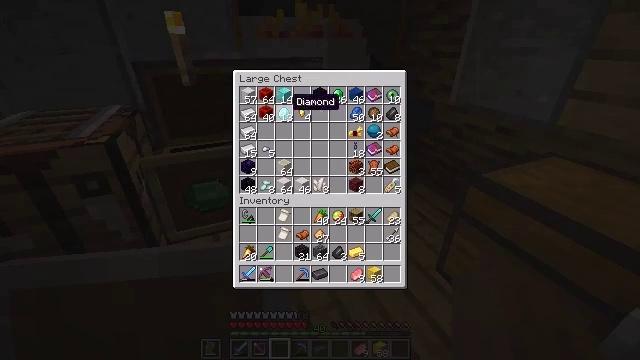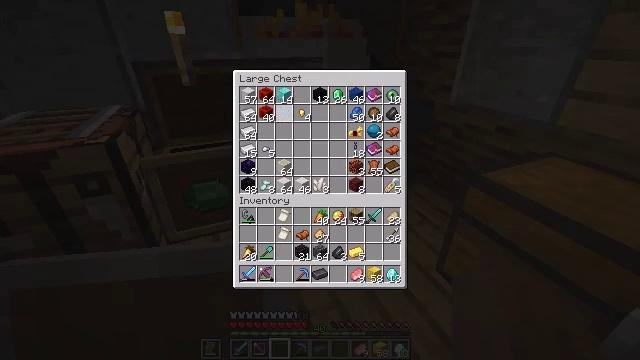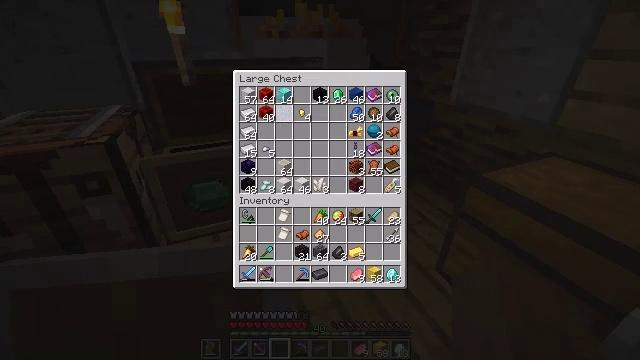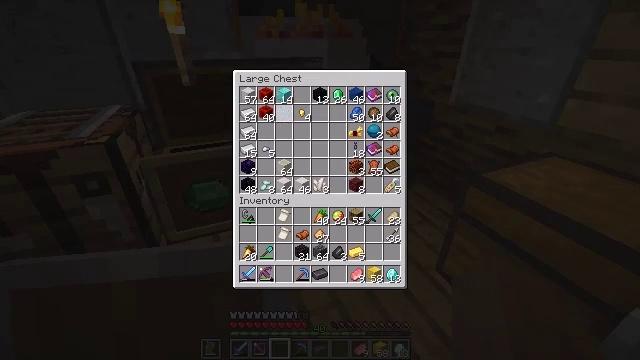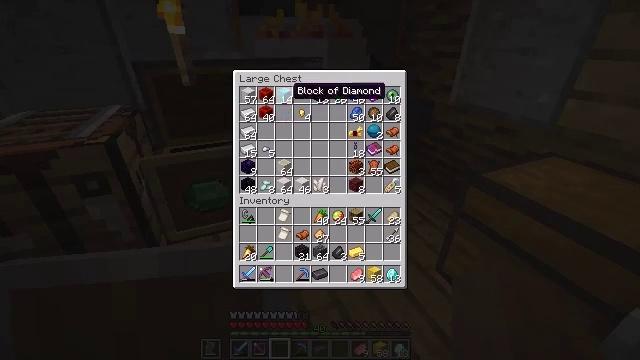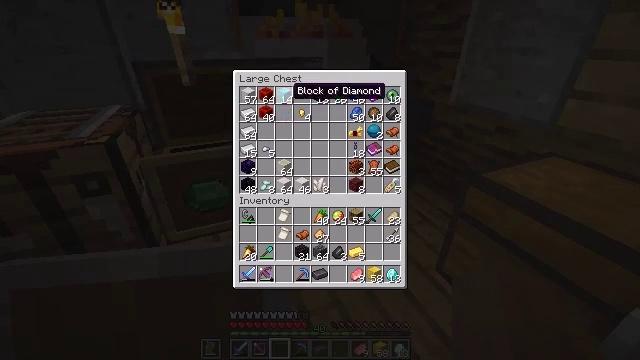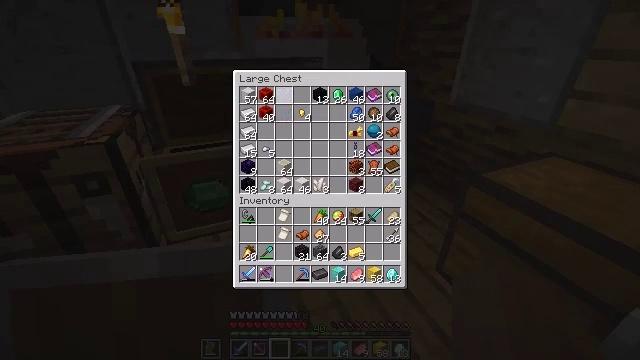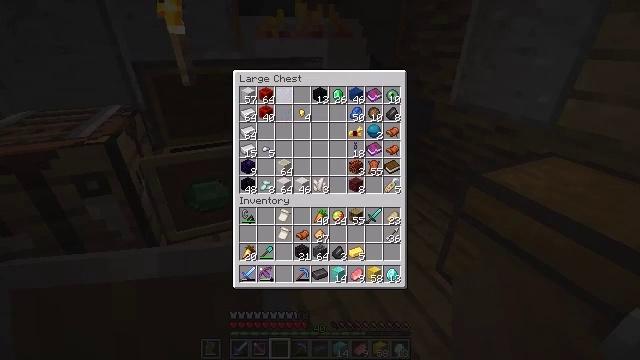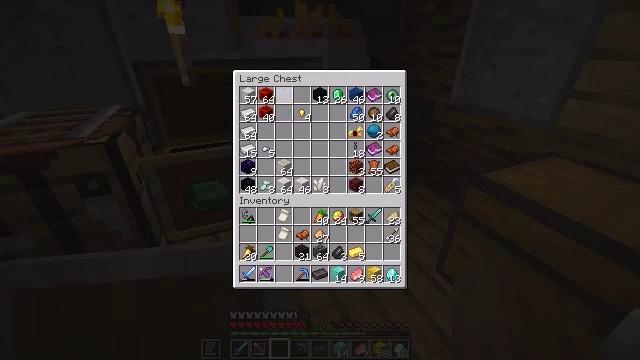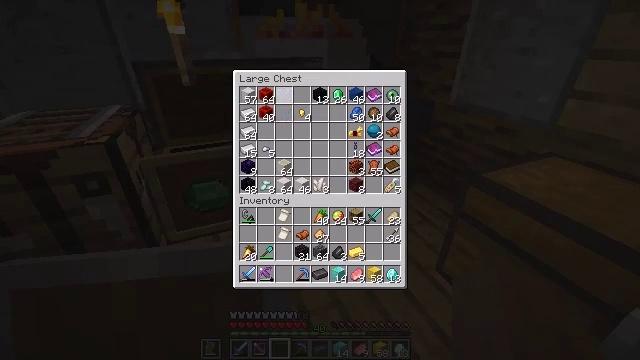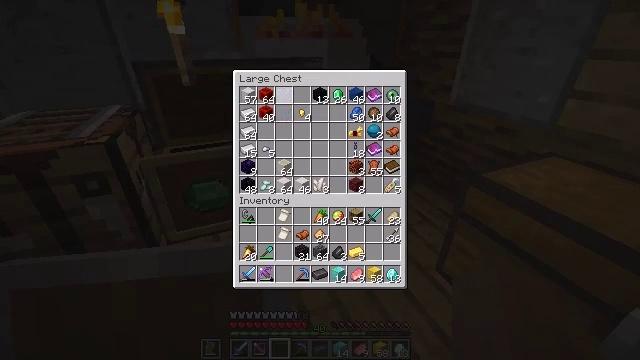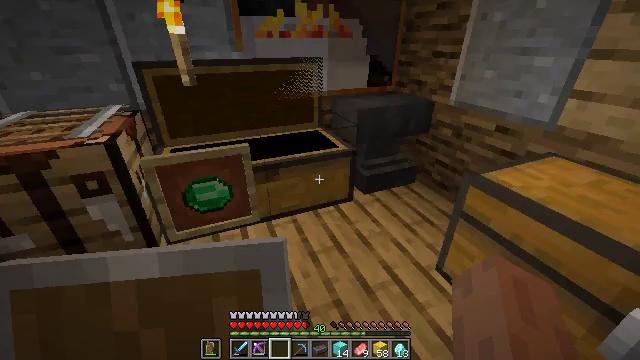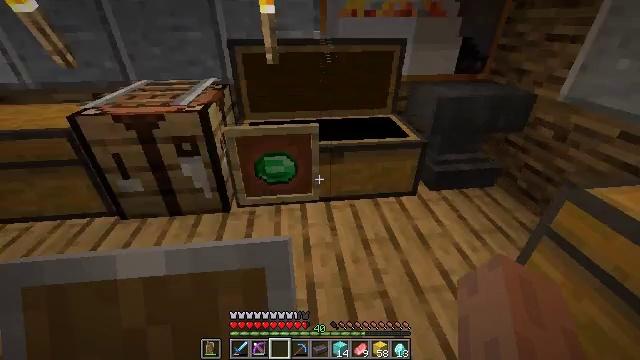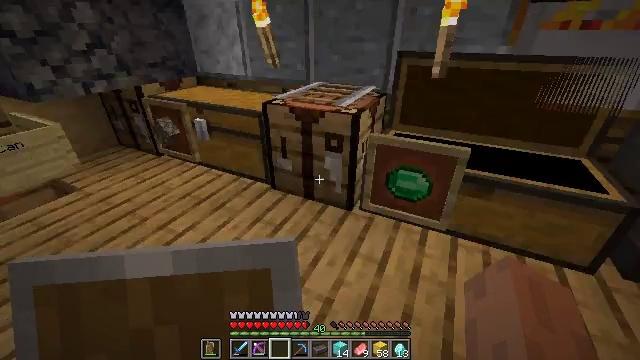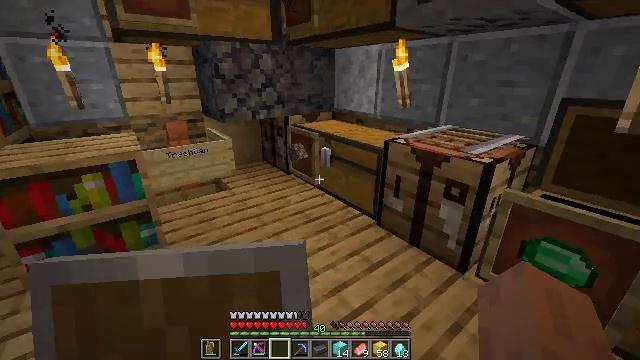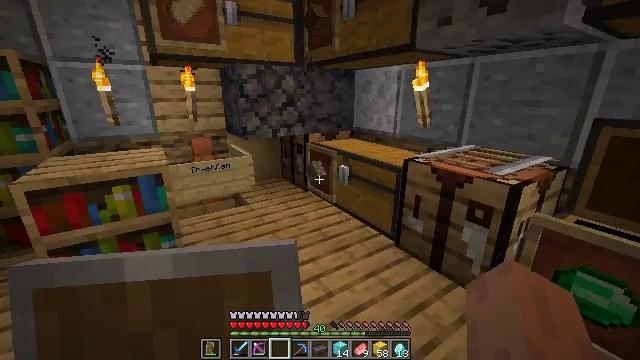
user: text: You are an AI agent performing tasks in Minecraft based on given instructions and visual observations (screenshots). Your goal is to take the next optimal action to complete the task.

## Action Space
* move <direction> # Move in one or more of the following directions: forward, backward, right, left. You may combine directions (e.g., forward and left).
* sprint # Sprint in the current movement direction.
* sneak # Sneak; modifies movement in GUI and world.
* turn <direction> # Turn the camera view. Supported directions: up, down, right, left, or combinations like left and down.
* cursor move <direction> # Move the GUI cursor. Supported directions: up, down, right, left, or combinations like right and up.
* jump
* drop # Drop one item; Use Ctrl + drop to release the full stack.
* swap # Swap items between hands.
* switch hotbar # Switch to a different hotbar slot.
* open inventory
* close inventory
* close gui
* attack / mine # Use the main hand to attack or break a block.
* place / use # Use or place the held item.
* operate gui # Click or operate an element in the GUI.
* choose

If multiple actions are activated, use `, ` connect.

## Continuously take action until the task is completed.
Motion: motion action
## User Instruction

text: To craft a diamond, utilize the crafting grid.
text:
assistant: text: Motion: sneak, operate gui
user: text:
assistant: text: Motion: sneak, operate gui
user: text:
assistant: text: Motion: sneak, operate gui
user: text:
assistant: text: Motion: sneak, cursor move up
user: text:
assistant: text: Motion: sneak
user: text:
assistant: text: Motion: sneak, operate gui
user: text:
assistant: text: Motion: sneak, operate gui
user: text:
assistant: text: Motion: sneak
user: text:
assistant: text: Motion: no_op
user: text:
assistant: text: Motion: no_op
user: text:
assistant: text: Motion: no_op
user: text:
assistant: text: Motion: turn left and down, close gui
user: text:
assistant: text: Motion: turn left and up
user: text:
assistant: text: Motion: turn left and up
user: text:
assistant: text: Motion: turn left and up
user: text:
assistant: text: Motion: no_op
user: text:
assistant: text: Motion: no_op
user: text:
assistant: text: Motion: move left
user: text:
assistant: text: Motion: move forward and move left
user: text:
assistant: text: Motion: move forward and move left
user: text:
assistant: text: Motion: move forward and move left, turn right and down
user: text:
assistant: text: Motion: move forward, turn right and down
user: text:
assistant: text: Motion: turn right
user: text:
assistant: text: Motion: no_op
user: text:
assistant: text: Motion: no_op
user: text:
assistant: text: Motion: use / place
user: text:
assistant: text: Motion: use / place
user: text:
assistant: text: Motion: use / place
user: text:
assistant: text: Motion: no_op
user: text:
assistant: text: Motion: no_op